Question: I would like to know when a particular property is accessed (set or get). I know that with symbolic breakpoint i can know when a method or function is being called... is it applicable for properties?
@Vladimir & pedro.m:
I tried your answer, but it seems like nothing happens:

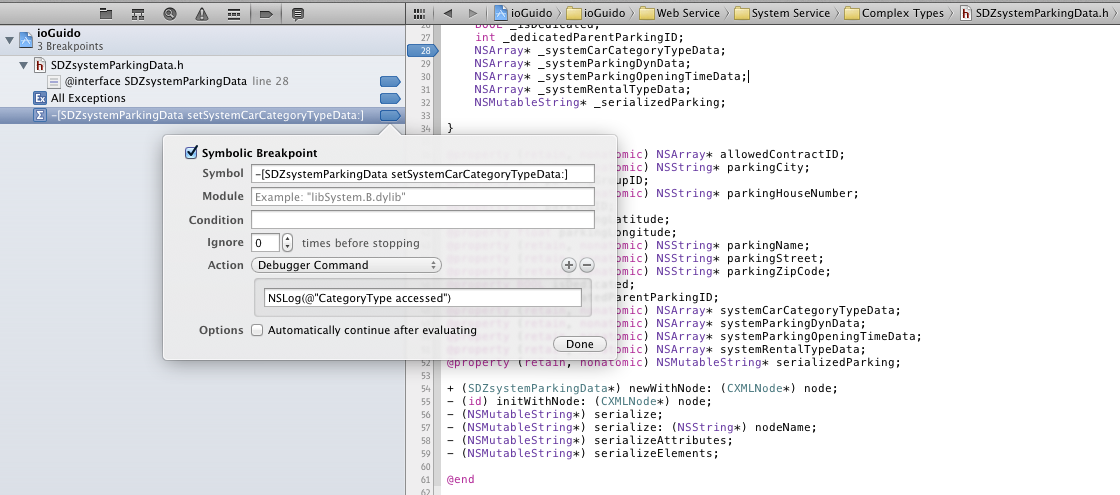
Answer: Yes, properties are actually just shortcuts that define setter and getter methods for you.
Use symbolic breakpoints to know when they get accessed: